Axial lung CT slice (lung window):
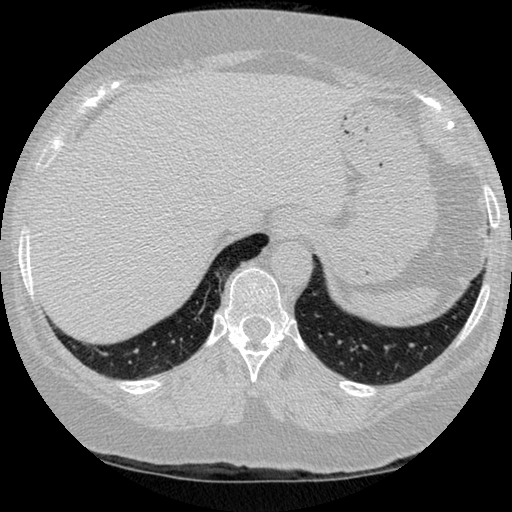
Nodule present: no